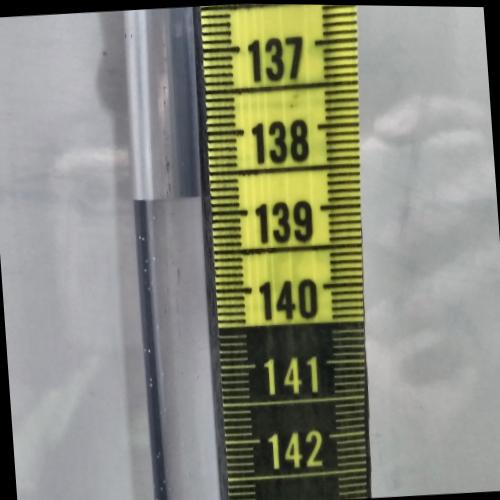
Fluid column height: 138.8 cm